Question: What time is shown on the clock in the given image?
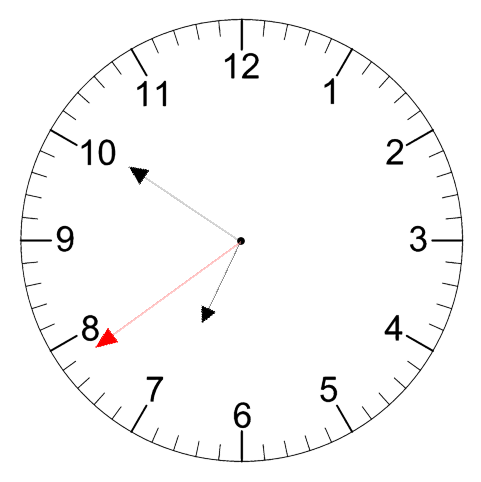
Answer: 06:50:39